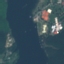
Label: River